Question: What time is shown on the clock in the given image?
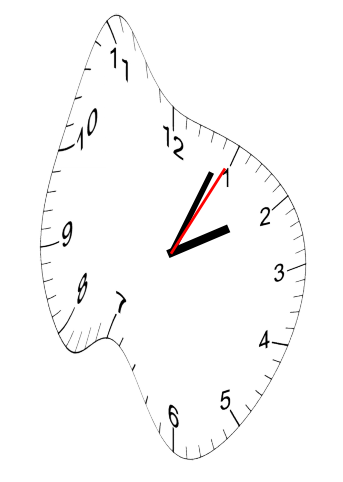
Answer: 02:04:05